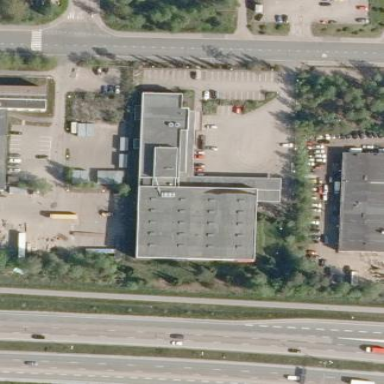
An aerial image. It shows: Commercial building.